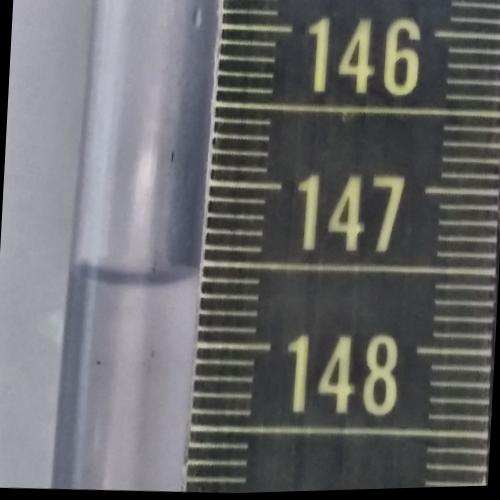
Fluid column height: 147.6 cm